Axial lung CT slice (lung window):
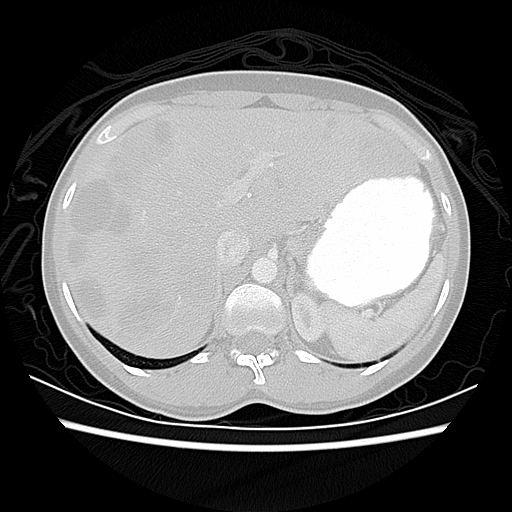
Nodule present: no